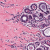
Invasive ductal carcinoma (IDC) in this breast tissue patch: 0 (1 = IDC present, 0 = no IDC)